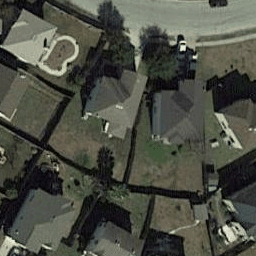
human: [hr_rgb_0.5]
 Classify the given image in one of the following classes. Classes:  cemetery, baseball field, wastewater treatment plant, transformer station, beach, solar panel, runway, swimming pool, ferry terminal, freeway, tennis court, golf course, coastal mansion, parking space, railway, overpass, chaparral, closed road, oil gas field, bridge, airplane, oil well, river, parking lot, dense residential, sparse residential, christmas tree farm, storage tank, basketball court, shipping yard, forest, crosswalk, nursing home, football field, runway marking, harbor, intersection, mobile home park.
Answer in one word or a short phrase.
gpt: dense residential